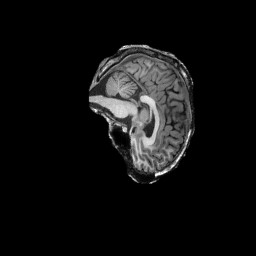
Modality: T1w
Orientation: sagittal
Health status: ill
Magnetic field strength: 3 T